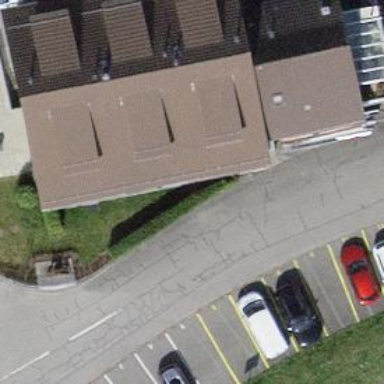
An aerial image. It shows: Gabled roof on building that houses apartments.